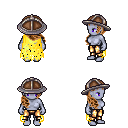
a pixel art fantasy rpg character, female body template, dark elf, purple skin, yellow tattered cape, gold greaves, brown right-swept hairstyle, chain helm, four views (front, back, left, right), 2x2 character sprite sheet, small pixel art, hard edges, no anti-aliasing